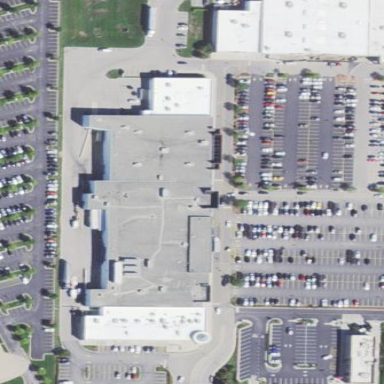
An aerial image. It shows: Retail building housing supermarket.